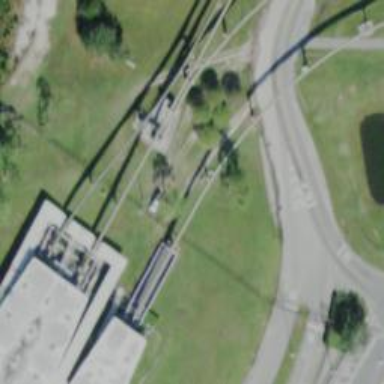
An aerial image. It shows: Bridge carrying electrified monorail railway.